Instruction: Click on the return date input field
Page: home
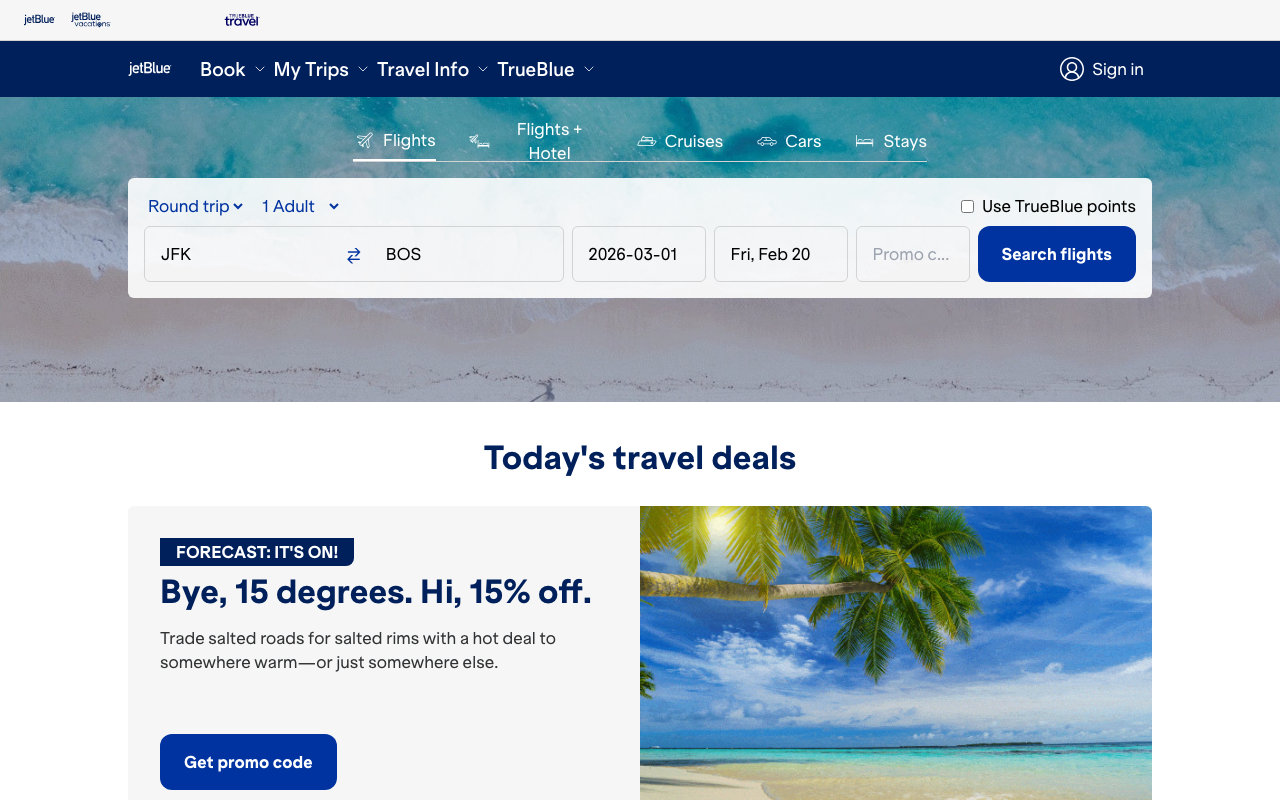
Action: click